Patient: sex F, age 39
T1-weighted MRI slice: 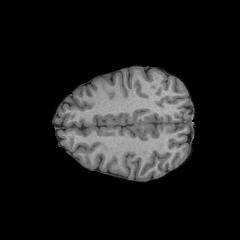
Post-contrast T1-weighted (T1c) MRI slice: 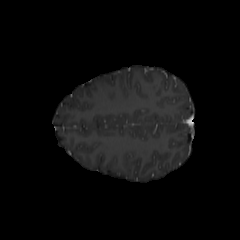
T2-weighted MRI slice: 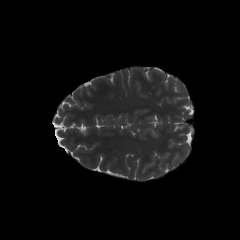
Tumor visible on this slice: no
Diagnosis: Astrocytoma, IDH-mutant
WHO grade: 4